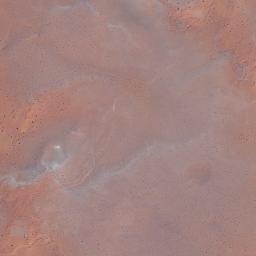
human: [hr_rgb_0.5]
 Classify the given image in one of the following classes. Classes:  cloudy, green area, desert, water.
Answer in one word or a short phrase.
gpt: desert